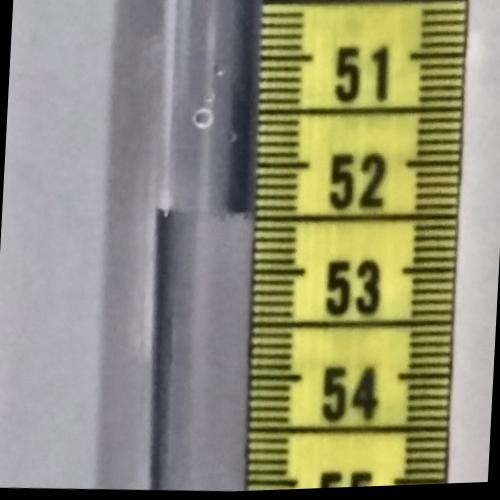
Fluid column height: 52.5 cm